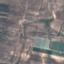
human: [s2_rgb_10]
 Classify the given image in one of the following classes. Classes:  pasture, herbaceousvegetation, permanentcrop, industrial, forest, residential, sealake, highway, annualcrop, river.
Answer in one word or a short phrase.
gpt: PermanentCrop